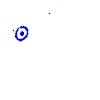
Particle: kaon